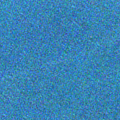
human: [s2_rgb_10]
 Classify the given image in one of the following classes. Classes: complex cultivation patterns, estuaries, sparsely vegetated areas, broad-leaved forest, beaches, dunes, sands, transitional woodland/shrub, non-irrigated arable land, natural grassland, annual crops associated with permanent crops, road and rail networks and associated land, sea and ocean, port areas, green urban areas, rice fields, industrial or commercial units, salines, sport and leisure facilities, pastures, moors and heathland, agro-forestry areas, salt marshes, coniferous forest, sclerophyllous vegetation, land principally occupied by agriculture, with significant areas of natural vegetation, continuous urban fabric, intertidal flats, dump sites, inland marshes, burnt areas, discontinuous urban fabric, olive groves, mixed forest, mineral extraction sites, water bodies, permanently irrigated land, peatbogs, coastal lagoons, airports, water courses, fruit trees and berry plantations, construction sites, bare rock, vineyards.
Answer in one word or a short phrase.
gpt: sea and ocean